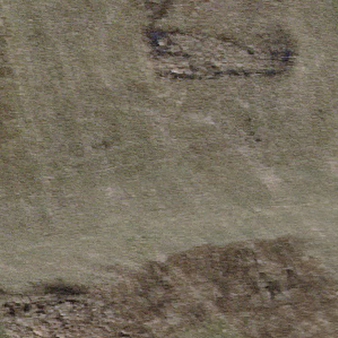
Label: other